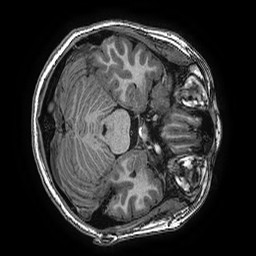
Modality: T1w
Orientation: axial
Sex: female
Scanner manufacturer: ge
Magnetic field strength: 3 T
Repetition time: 0.0077 s
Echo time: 0.003436 s